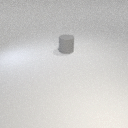
large gray rubber cylinder